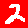
Digit: 2